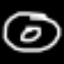
Label: donut